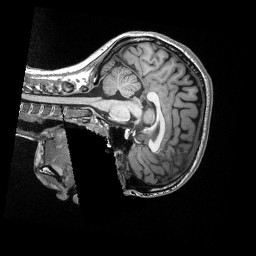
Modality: T1w
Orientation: sagittal
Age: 19
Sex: female
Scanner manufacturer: siemens
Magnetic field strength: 3 T
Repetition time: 2.3 s
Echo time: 0.00298 s